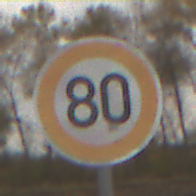
Verkehrszeichen: Geschwindigkeit80
Umgebung: Outdoor, Nature
Tageszeit: MorningAfternoon
Wetter: Overcast
Licht: Natural
Jahreszeit: NotSpecified
Kontrast: LowContrast